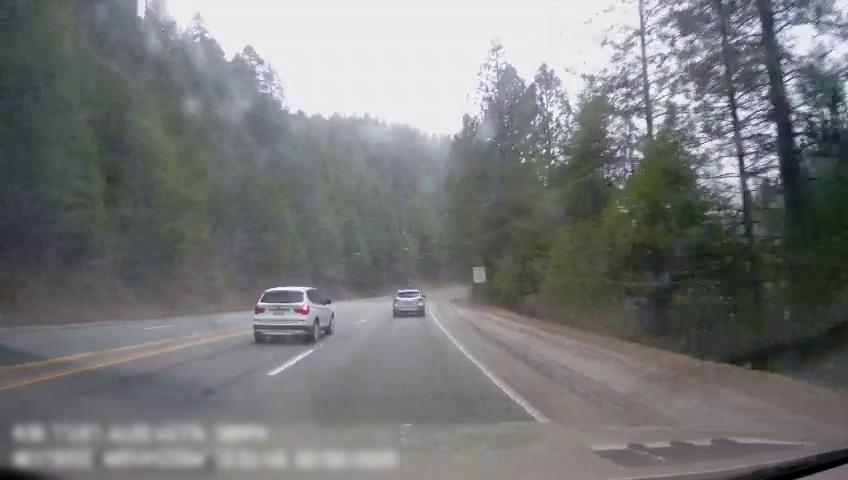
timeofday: Day
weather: Cloudy
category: Drivable Space
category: Vehicles | SUV
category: Vehicles | SUV
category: Lanes | Current Lane
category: Lanes | Current Lane
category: Lanes | Opposite Lane
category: Lanes | Alternate Lane
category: Lanes | Alternate Lane
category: Lanes | Alternate Lane
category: Lanes | Opposite Lane
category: Traffic | Signs